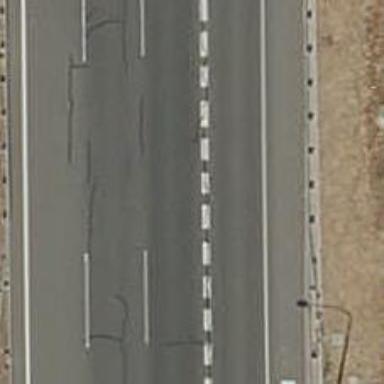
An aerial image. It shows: Motorway junction.